Interaction volume radius: 10 \u00c5
Interaction volume height: 30 \u00c5
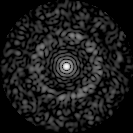
Disorder parameter: 0.8397